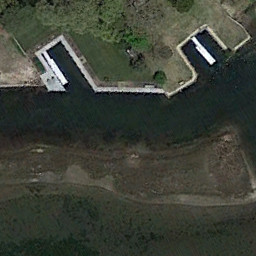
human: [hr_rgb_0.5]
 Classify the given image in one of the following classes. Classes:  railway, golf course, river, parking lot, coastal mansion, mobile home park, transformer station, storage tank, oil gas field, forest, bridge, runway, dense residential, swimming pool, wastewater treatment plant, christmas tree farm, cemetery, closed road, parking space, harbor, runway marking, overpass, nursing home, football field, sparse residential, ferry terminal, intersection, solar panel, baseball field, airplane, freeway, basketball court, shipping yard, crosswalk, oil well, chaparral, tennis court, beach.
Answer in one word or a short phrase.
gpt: ferry terminal